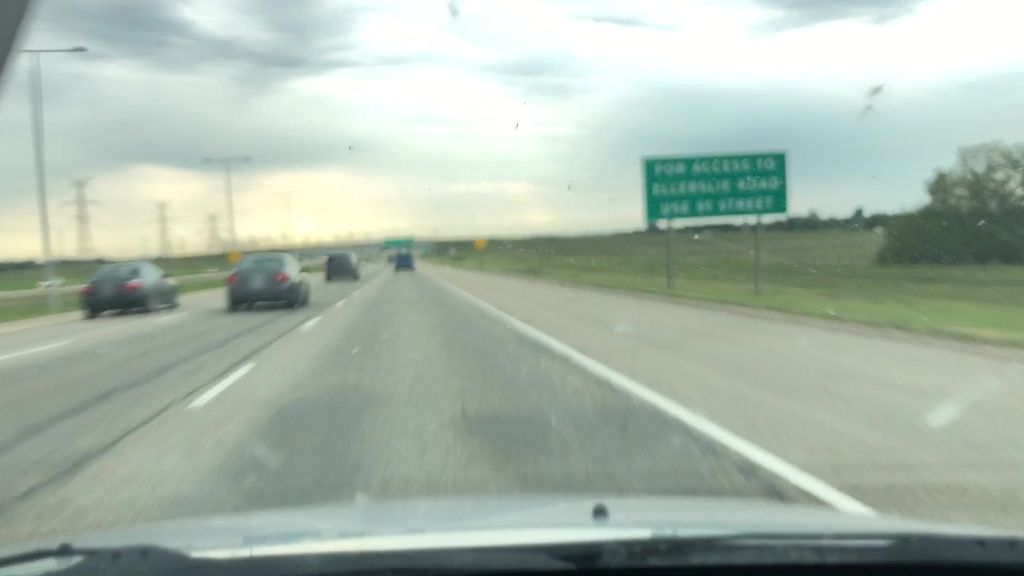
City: edmonton